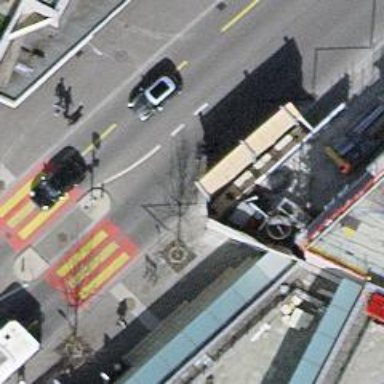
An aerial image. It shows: Secondary road with asphalt surface. It has sidewalks on both sides and designated cycle lane.